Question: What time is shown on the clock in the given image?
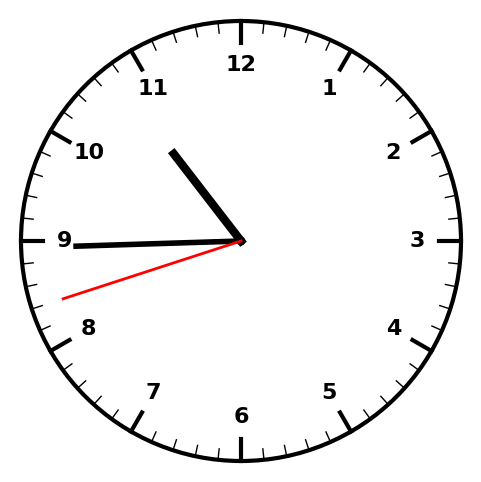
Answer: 10:44:42